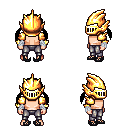
a pixel art fantasy rpg character, male body template, human, light skin, gold arm armor, metal pants, black twin-tailed hairstyle, gold helm, white cloth bandages, ghillies, four views (front, back, left, right), 2x2 character sprite sheet, small pixel art, hard edges, no anti-aliasing